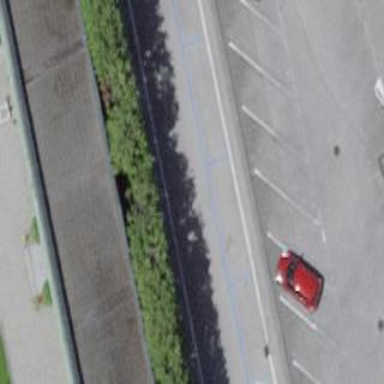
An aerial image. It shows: Parking area with surface.